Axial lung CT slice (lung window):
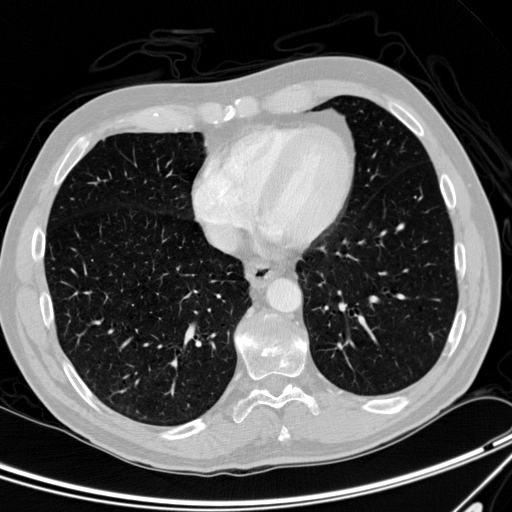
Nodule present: no